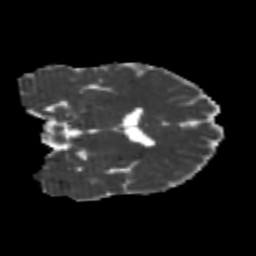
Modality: MD
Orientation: coronal
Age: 24
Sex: male
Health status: healthy
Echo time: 0.074 s